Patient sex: F
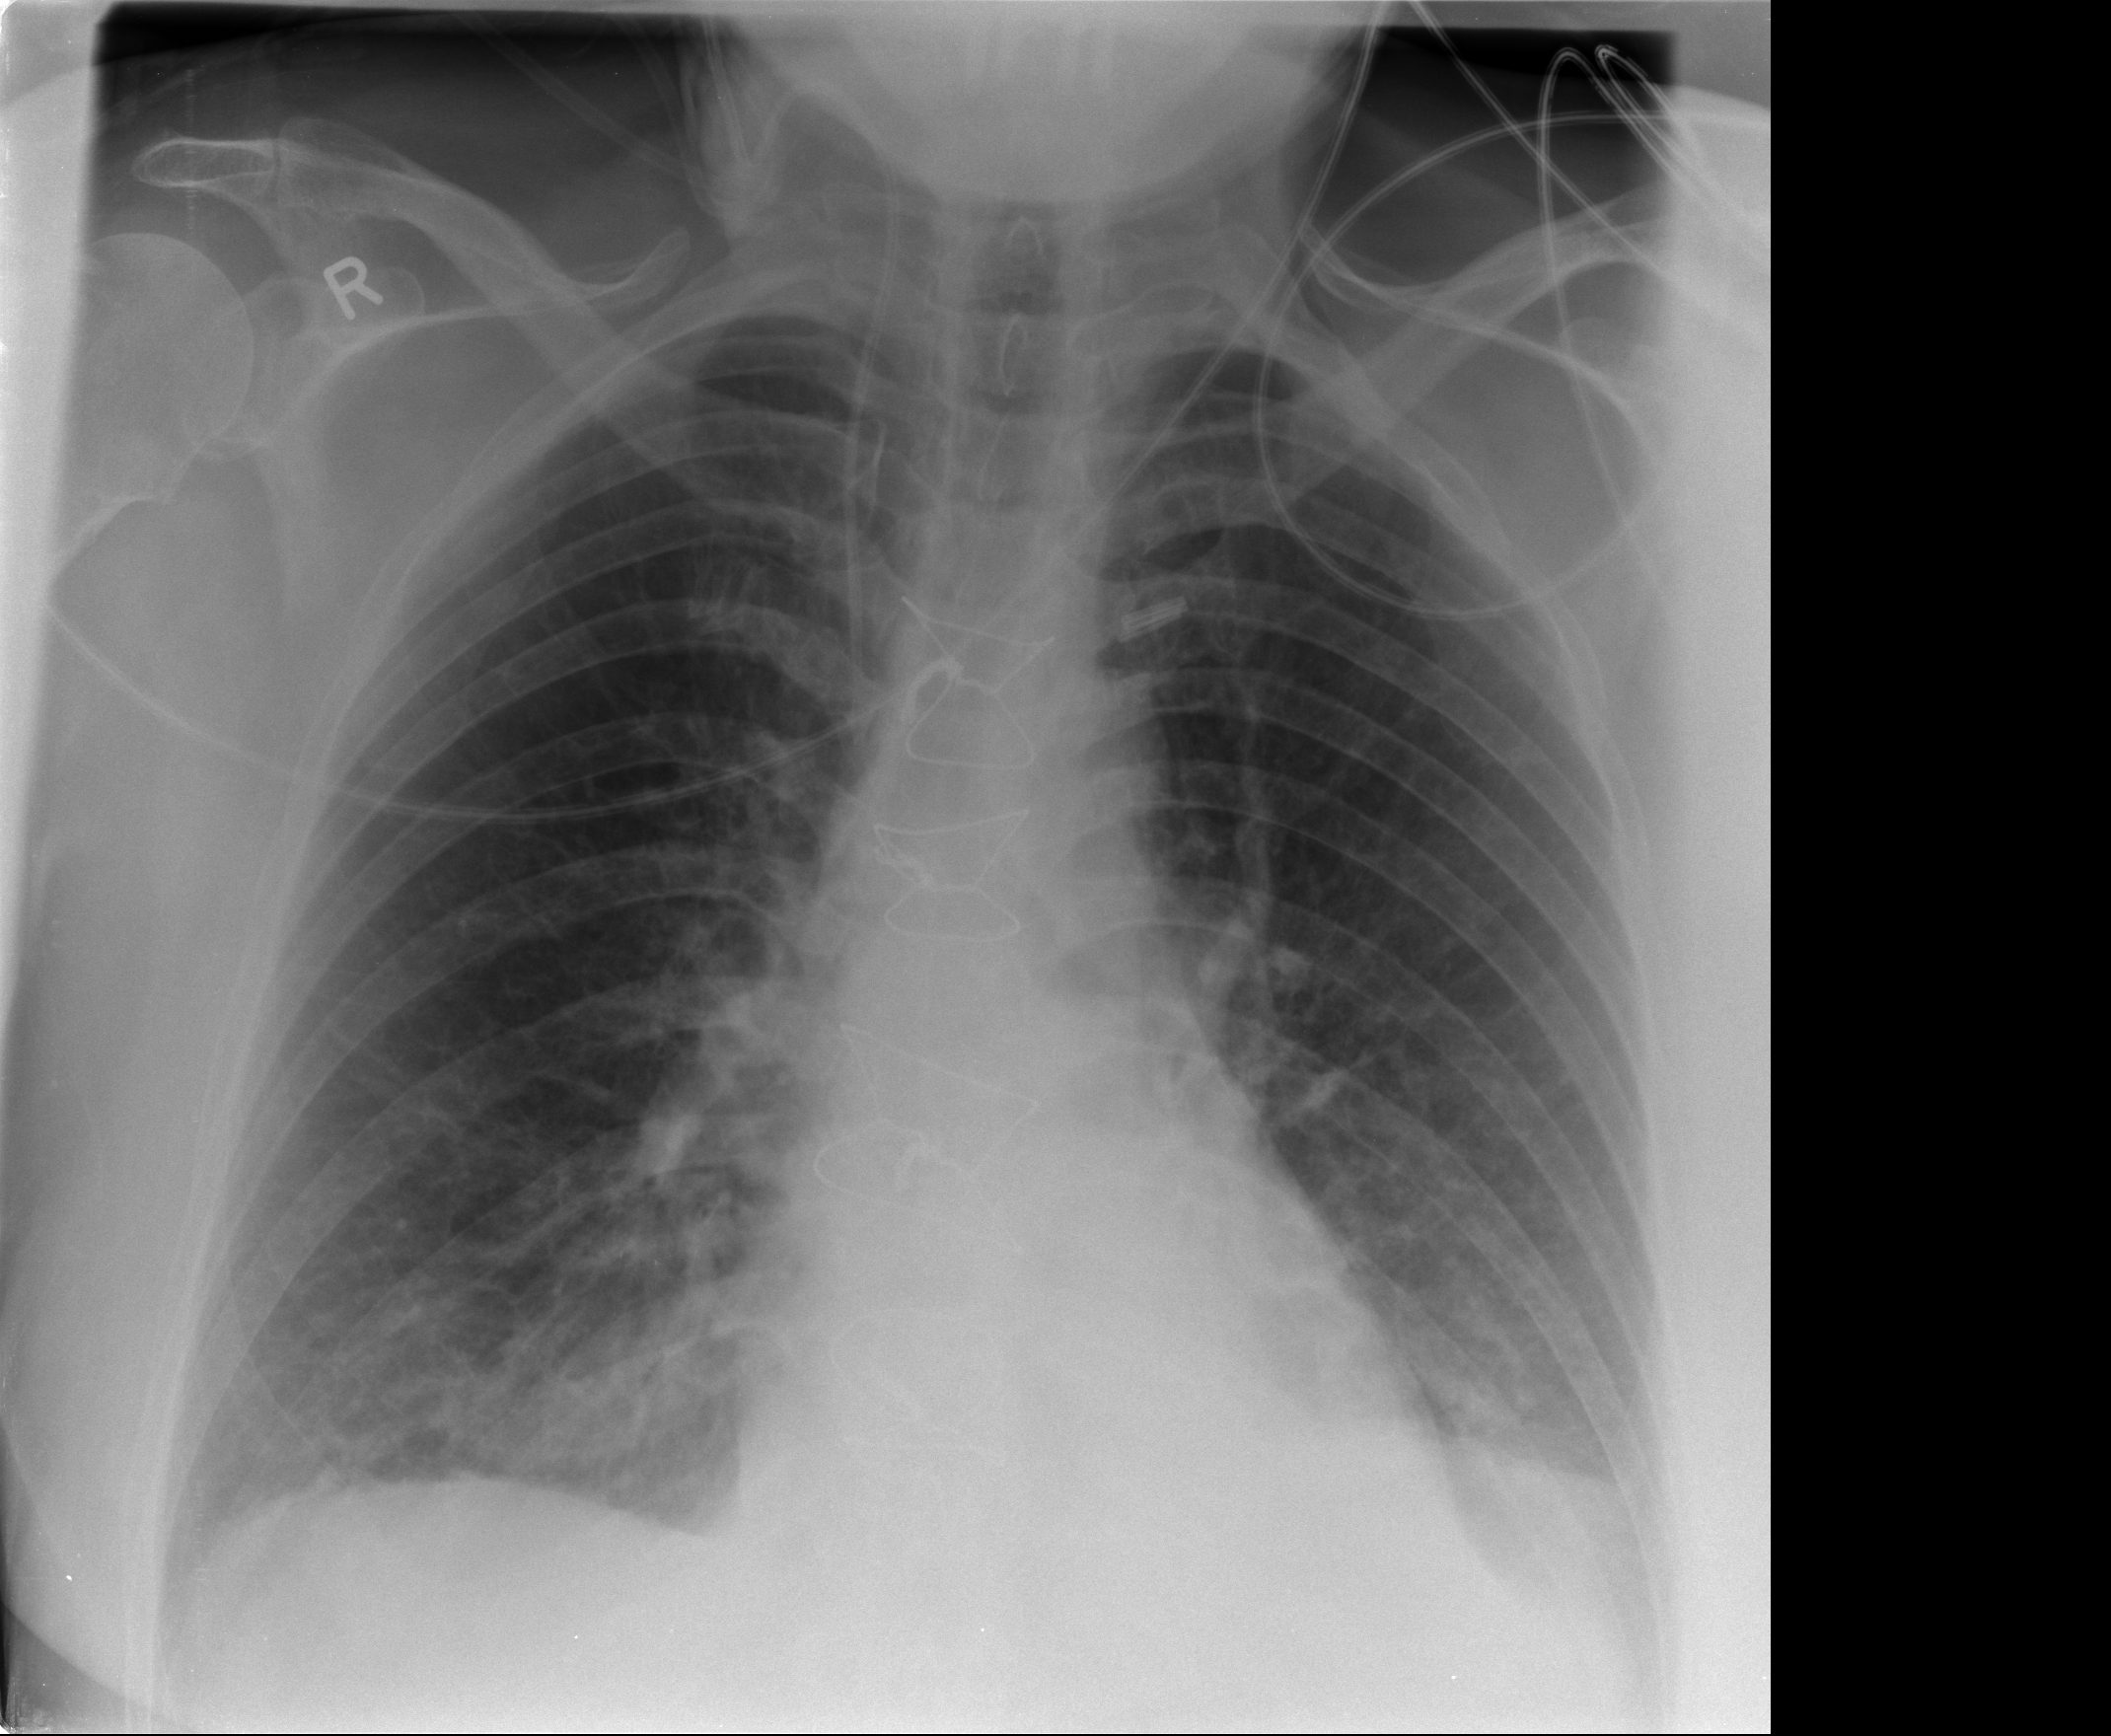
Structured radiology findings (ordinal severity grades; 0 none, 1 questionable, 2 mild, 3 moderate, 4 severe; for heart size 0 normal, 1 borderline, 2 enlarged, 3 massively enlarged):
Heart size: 0
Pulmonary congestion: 0
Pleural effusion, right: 0
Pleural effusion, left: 1
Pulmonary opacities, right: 0
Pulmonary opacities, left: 0
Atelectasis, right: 0
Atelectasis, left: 2